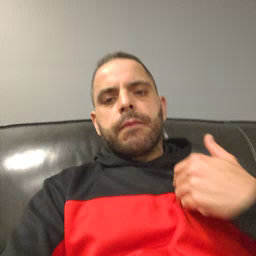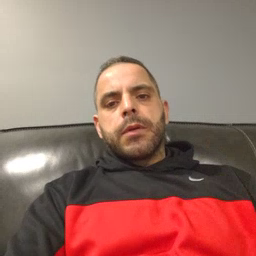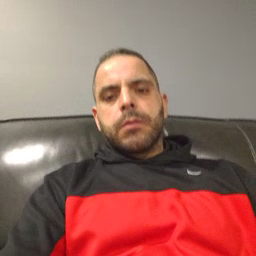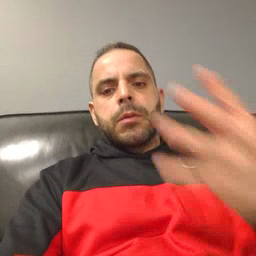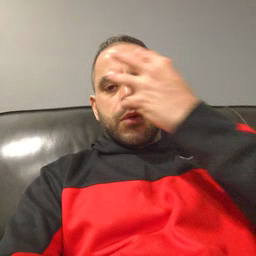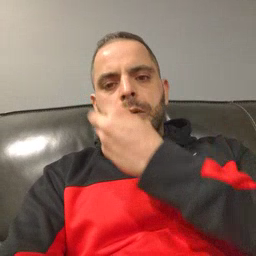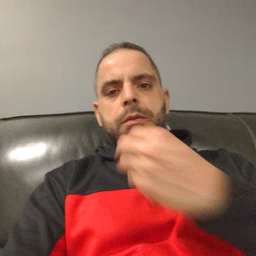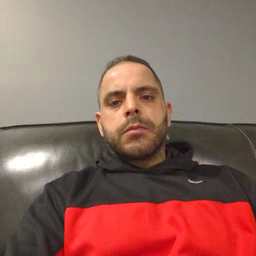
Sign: pretty